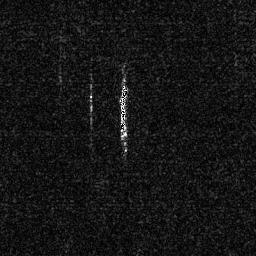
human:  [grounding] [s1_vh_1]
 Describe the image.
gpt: In the satellite image, there is  <ref>1 medium ship </ref> <box>[[44, 31, 50, 54, 0]]</box> located at center.